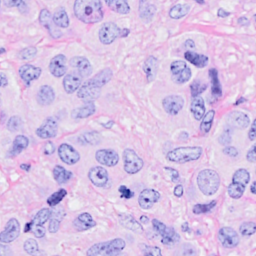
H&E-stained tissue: Breast